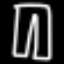
Label: pants